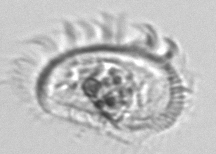
Label: Pleuronema